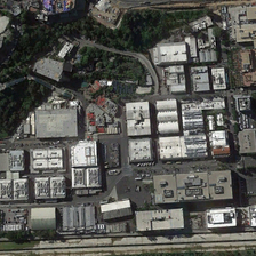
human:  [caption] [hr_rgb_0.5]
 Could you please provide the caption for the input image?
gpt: here is a industrial area where roofs are mostly white surrounded by roads .

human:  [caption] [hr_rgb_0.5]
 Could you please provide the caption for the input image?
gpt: There is a factory near the road and forest.

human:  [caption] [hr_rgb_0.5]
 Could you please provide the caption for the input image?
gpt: There is a factory near a road and a forest.

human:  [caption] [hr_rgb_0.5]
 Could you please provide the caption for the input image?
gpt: Industry with a grey workshop is between forests and roads.

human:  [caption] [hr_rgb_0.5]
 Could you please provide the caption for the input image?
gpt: Industries with grey workshops lie between the forest and the road.